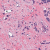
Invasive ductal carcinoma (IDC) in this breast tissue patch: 1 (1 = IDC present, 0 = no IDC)